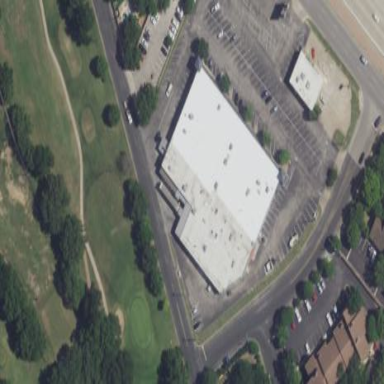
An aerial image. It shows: Building.